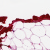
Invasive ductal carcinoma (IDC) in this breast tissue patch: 0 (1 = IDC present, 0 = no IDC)